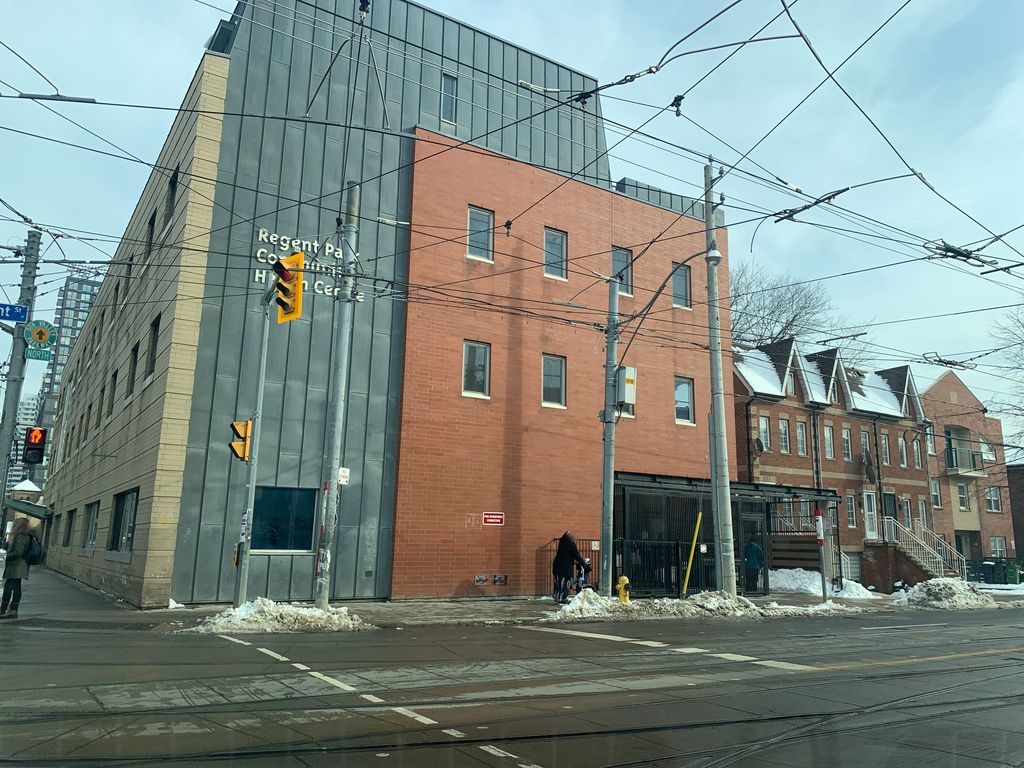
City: toronto